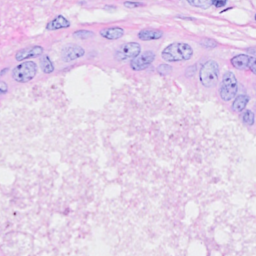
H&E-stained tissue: Breast